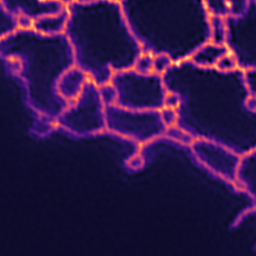
Label: Super-resolution ER image